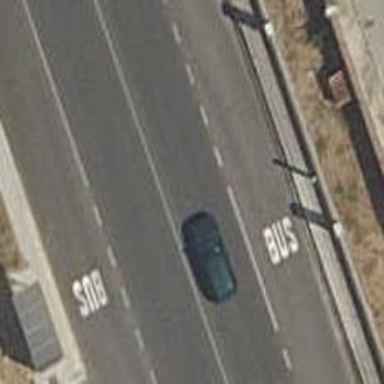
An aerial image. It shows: Public transport stop position.